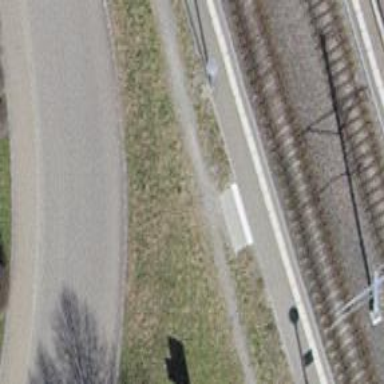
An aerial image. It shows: Set of steps on the road.